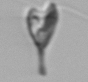
Label: Pyramimonas_longicauda